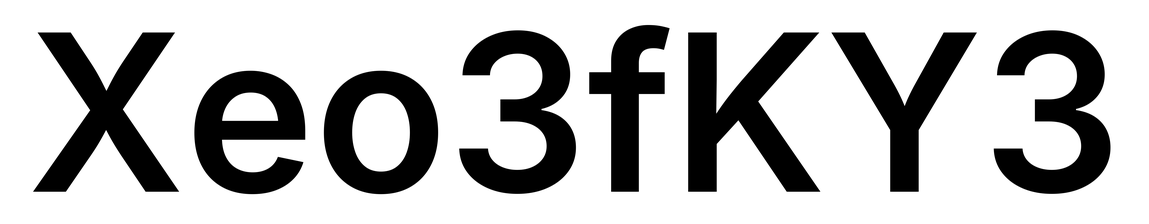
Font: Inter_SemiBold